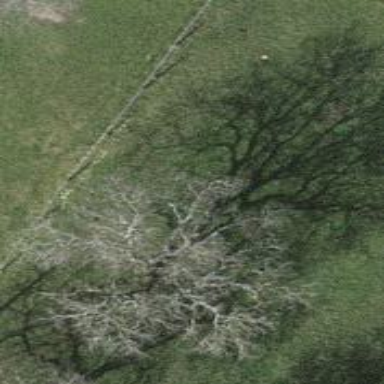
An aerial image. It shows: Beautiful tree in nature.